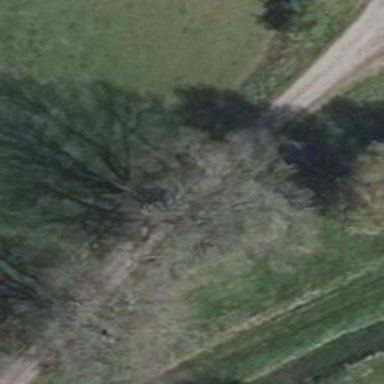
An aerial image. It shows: Deciduous tree with broadleaved leaves.